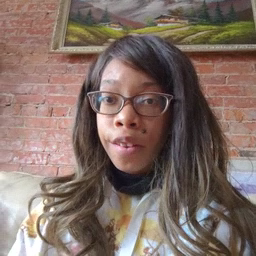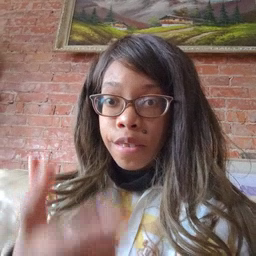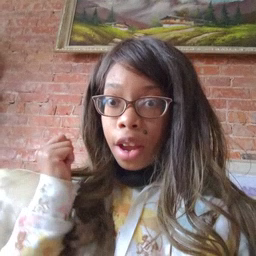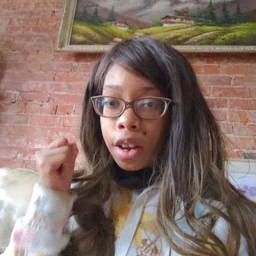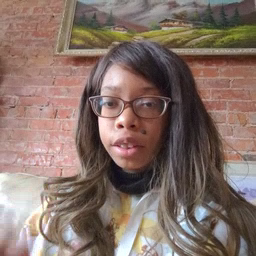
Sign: fast